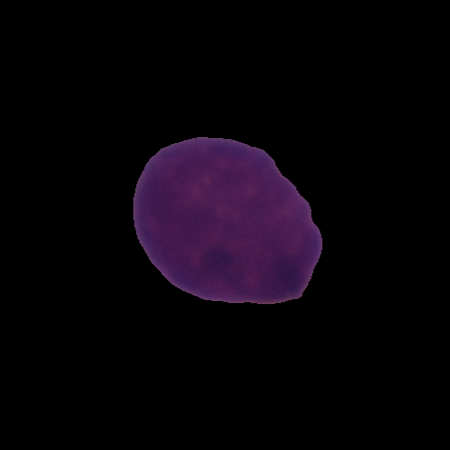
Label: healthy